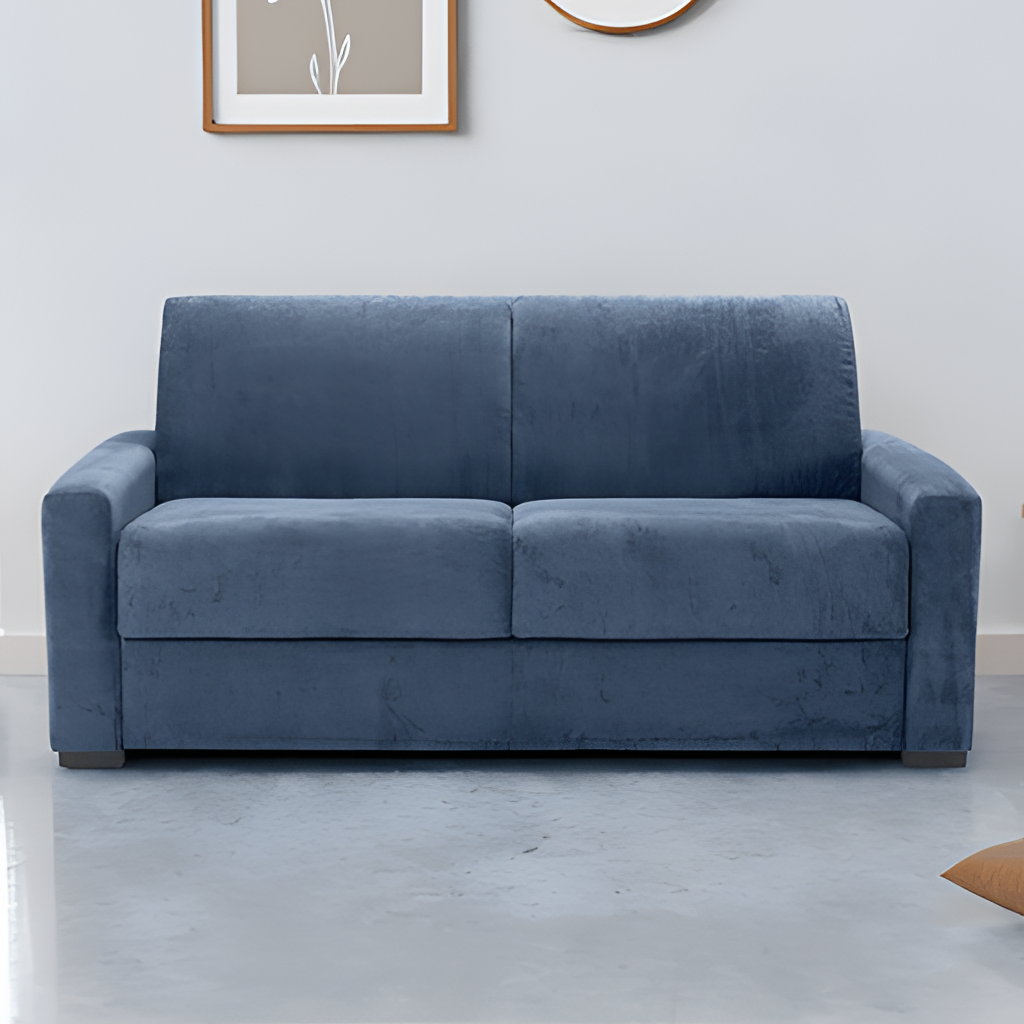
living room, blue velvet sofa, concrete flooring, with smooth pattern, paint wallpaper, with solid pattern, modern